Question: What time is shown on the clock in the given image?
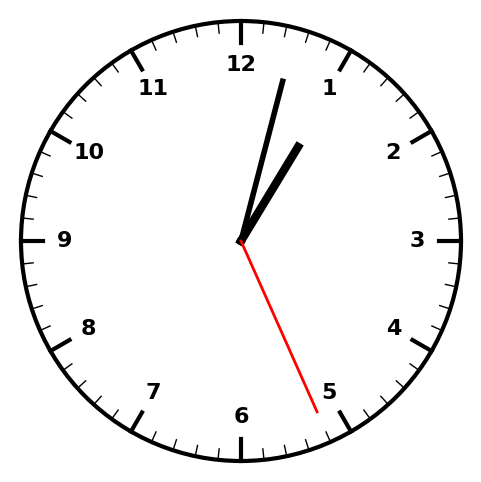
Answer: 01:02:26